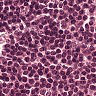
Metastatic tissue present: no